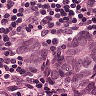
Metastatic tissue present: yes